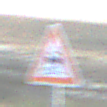
Verkehrszeichen: SchleuderOderRutschgefahr
Umgebung: Outdoor, Nature
Tageszeit: SunriseSunset
Wetter: PartlyCloudy
Licht: Natural
Jahreszeit: NotSpecified
Kontrast: HighContrast